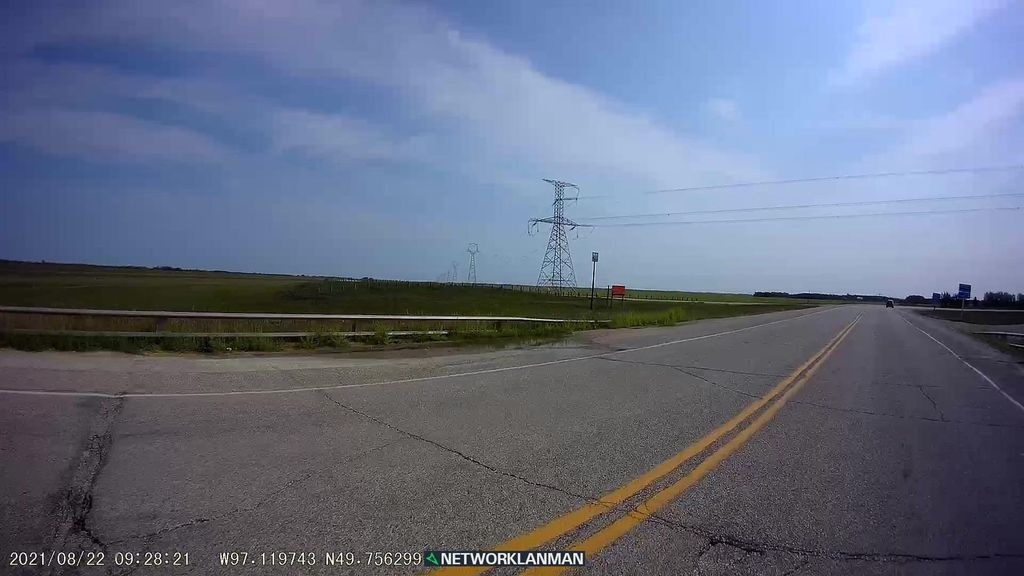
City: winnipeg